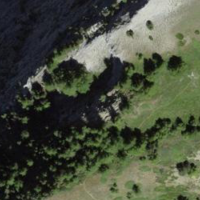
EUNIS habitat code: 31
Species observed at this site:
Larix decidua
Nucifraga caryocatactes